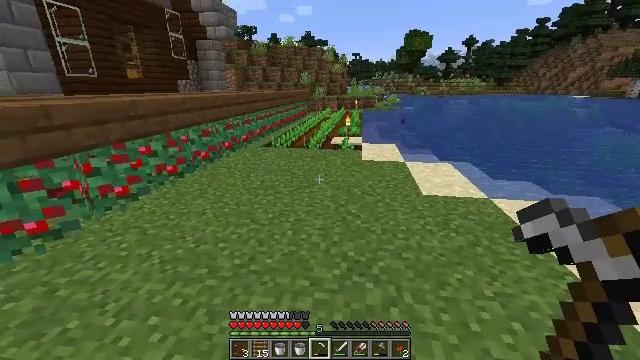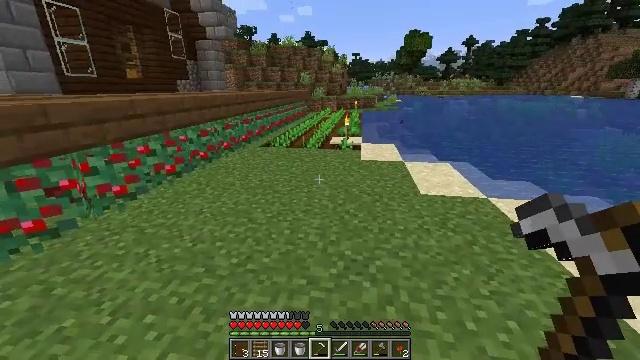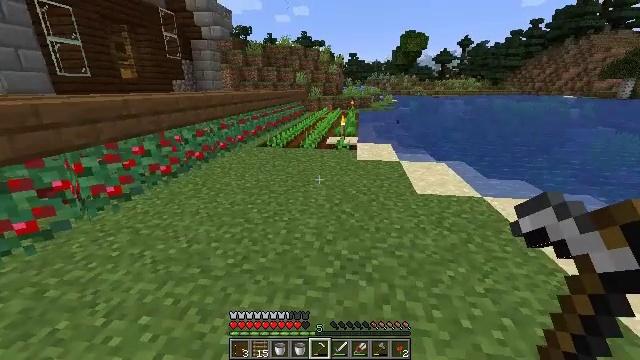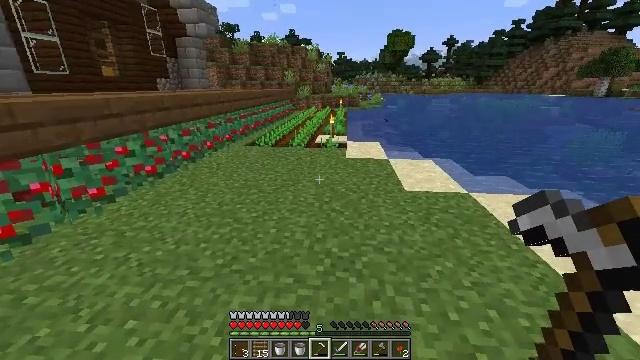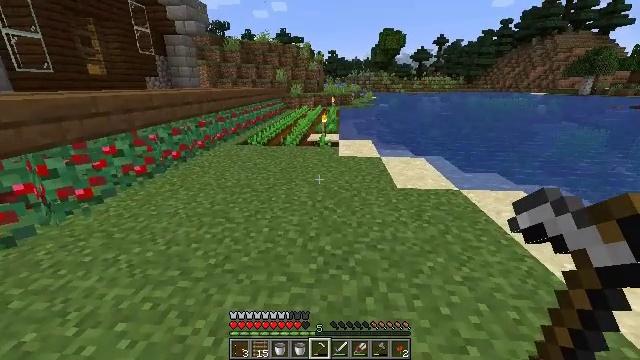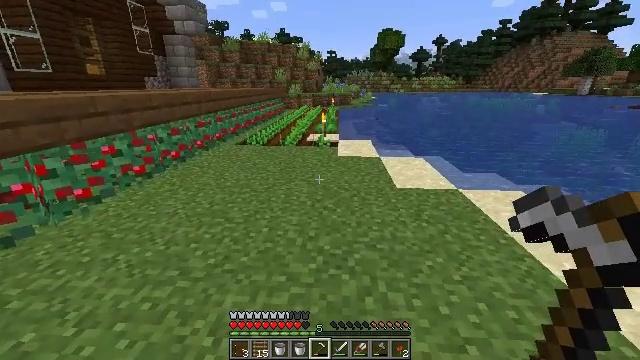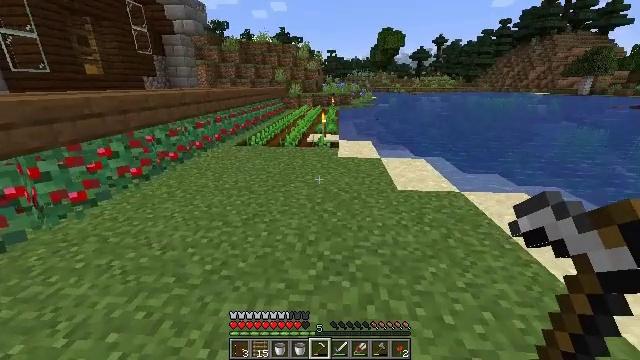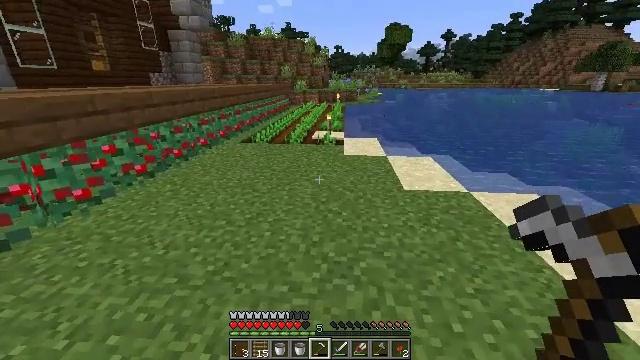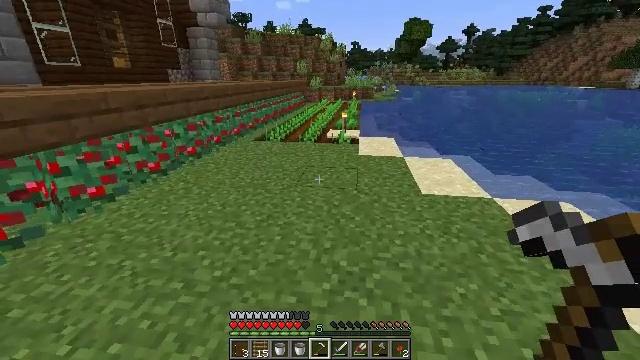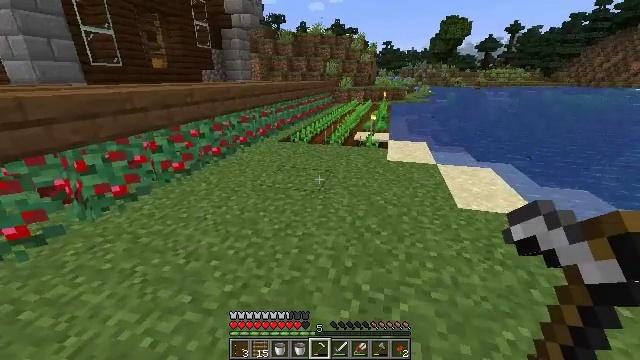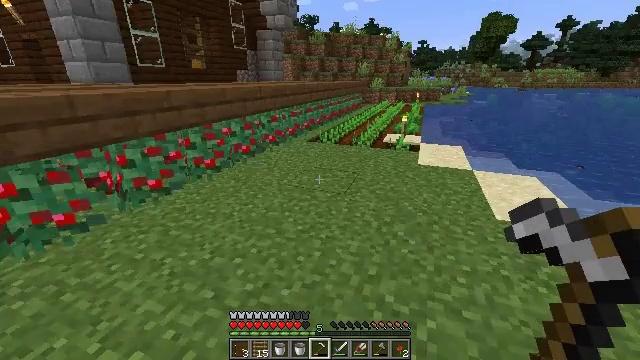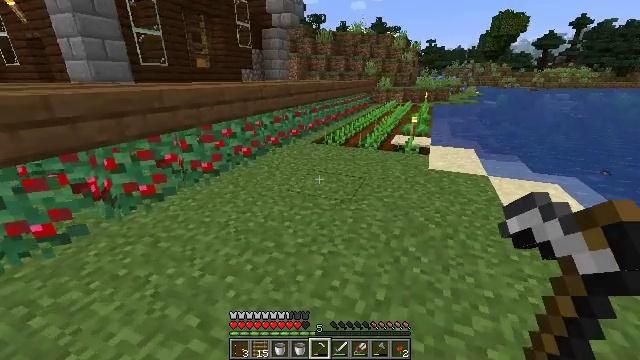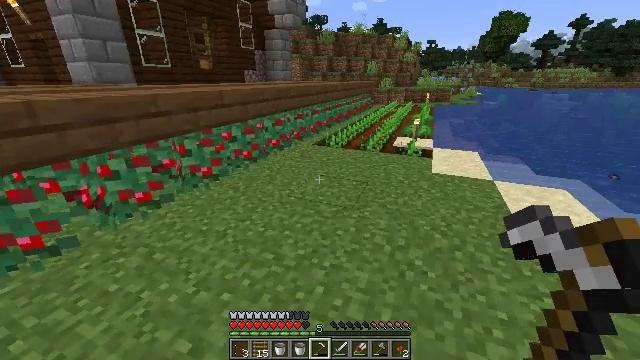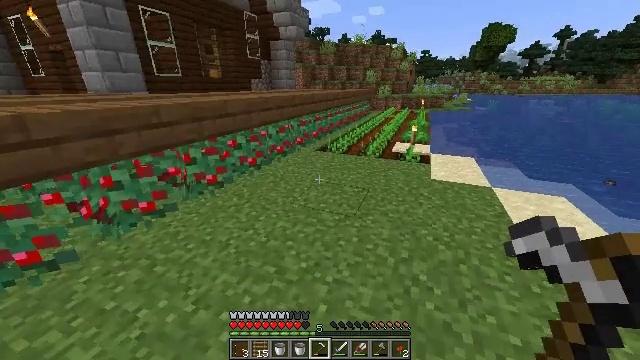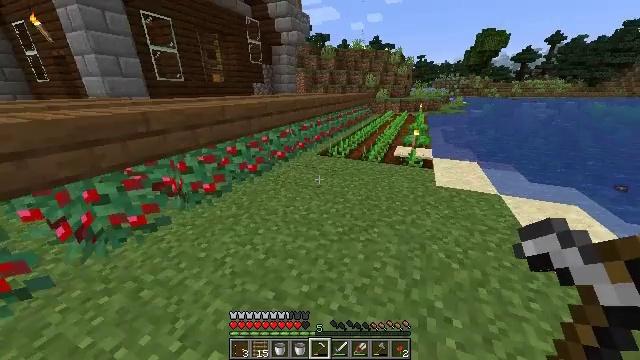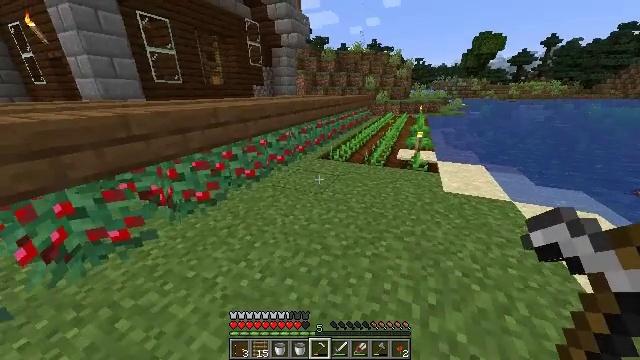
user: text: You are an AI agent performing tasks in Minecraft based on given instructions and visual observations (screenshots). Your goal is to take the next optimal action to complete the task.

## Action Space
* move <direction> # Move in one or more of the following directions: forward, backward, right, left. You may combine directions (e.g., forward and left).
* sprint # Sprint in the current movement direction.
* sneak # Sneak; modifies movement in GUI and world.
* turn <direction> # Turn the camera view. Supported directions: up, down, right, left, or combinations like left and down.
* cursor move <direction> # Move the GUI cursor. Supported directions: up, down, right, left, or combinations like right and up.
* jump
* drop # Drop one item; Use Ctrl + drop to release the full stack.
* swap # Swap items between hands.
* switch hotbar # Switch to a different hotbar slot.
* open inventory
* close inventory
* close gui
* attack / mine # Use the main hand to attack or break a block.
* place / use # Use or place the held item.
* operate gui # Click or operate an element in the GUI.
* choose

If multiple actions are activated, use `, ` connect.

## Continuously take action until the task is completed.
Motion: motion action
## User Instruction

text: Break the potato plant to gather potatoes.
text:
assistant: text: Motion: no_op
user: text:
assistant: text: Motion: no_op
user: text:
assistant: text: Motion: turn right
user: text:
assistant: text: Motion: turn right
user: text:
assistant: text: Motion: no_op
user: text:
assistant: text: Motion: move forward
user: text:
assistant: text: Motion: move forward, turn left
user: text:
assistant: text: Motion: move forward, turn left
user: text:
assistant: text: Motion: move forward, turn left
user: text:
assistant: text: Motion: move forward, turn left
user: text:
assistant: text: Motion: move forward, sprint, turn left
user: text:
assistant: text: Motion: move forward, sprint
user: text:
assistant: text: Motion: move forward, sprint
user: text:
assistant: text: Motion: move forward
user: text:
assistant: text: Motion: move forward
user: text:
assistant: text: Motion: move forward
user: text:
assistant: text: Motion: move forward
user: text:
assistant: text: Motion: move forward and move left, turn right and down
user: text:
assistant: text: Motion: move forward and move left, turn right and down
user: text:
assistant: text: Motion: move forward and move left, turn right and down
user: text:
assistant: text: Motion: move forward and move left, turn right
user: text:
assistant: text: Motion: move forward
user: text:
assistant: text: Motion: move forward
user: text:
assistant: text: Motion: move forward
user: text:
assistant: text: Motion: no_op
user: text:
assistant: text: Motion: no_op
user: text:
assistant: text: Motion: no_op
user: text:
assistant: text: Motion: no_op
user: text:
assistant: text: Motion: move forward, turn right
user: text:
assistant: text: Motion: move forward